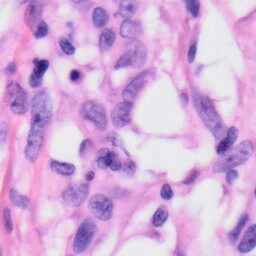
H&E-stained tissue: Skin